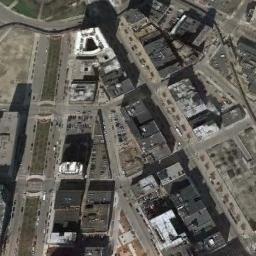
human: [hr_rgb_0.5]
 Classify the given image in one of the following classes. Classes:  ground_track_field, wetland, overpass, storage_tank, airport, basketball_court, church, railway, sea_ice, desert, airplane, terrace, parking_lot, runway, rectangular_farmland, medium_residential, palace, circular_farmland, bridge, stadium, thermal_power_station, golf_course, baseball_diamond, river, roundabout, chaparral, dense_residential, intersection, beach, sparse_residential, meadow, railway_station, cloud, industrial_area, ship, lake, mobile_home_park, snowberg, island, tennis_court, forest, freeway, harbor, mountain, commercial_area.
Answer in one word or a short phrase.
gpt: commercial_area